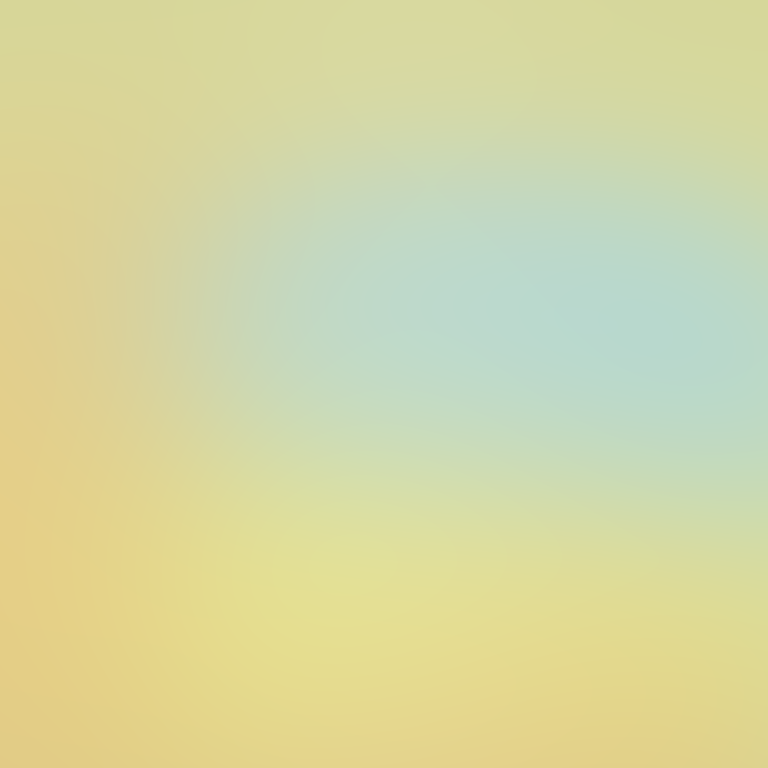
Abstract light effect, smooth gradient from soft yellow to light blue, calm atmosphere, diffuse light, no room, no furniture, no objects.